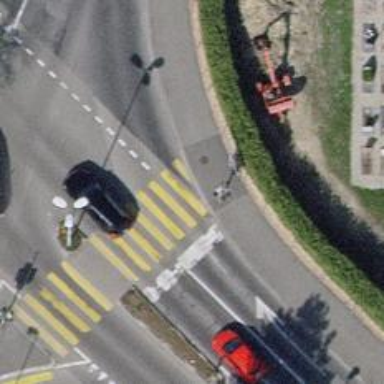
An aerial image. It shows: Kerb serving as barrier.